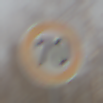
Verkehrszeichen: Geschwindigkeit70
Umgebung: Outdoor, Nature
Tageszeit: MorningAfternoon
Wetter: PartlyCloudy
Licht: Natural
Jahreszeit: Winter
Kontrast: MediumContrast